You are looking at the continuous-wavelet transform of a rotating shaft's vibration signal. Determine the machine's mechanical condition. Answer with exactly one of: normal, misalignment, unbalance, looseness.
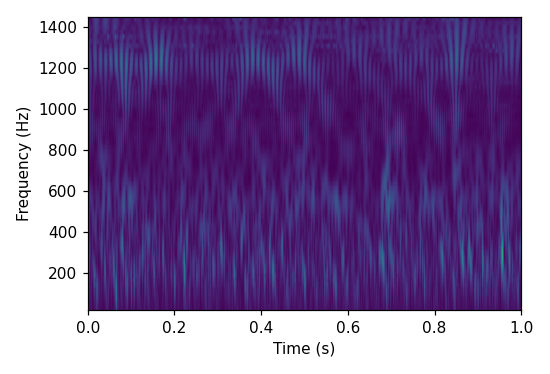
Answer: normal